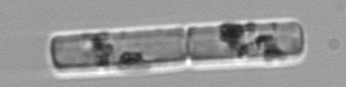
Label: Guinardia_delicatula